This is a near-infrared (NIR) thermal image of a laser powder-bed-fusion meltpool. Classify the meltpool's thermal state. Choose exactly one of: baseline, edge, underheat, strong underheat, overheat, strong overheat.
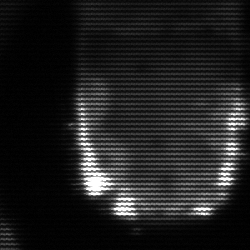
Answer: baseline